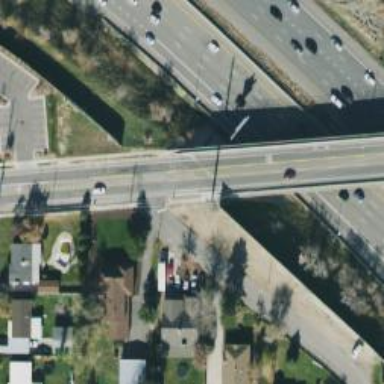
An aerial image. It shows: Secondary road bridge with asphalt surface and separate sidewalk.